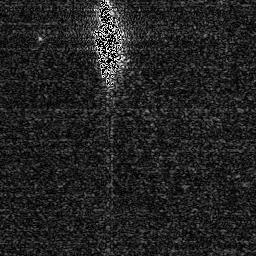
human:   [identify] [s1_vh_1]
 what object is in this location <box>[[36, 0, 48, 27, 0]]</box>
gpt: <ref>1 large ship at the top</ref>